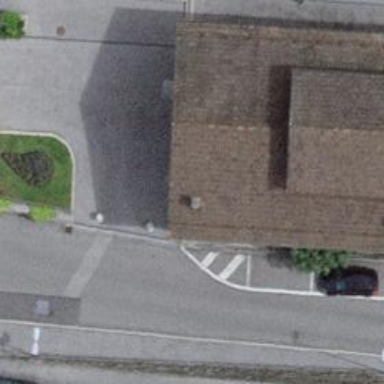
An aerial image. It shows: Bollard barrier.